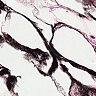
Metastatic tissue present: no